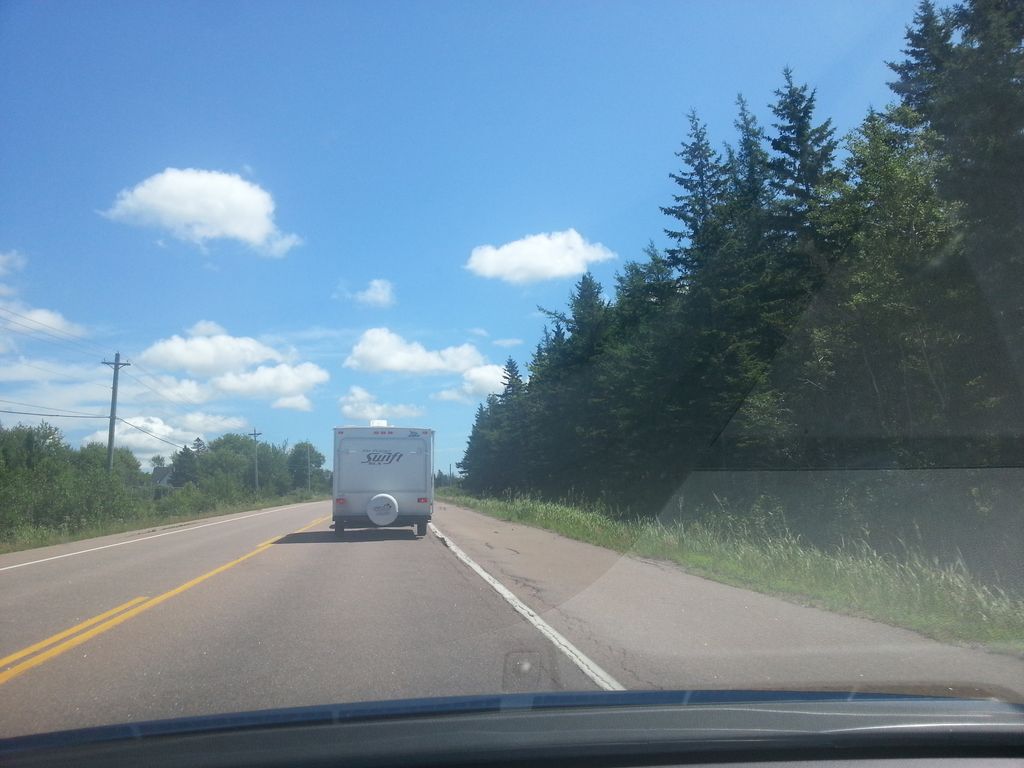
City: charlottetown